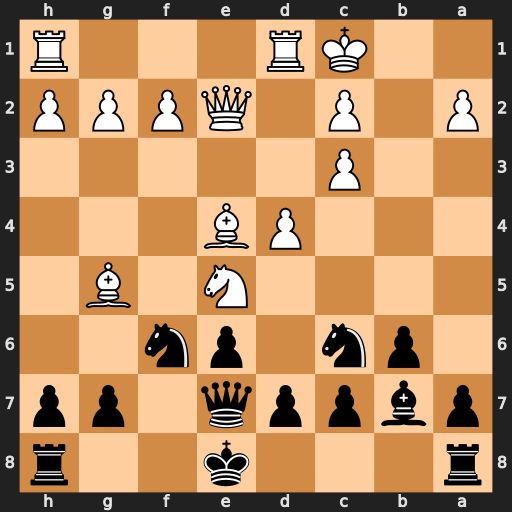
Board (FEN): r3k2r/pbppq1pp/1pn1pn2/4N1B1/3PB3/2P5/P1P1QPPP/2KR3R
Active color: b
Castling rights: kq
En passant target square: -
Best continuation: Qa3+ Kb1 Nxe4